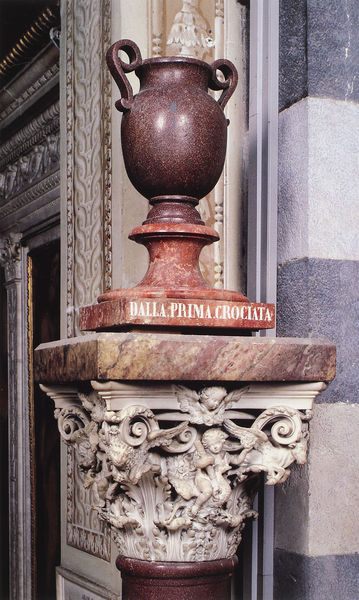
Titel: Säule mit Amphore
Künstler: Giovan Battista Foggini
Standort: Pisa, Dom (EU - I - Toskana)
Schlagwörter: weiß, braun, grau, licht, marmor, säule, tür, rot, wand, sockel, stein, kirche, rund, amphore, engel, henkel, krug, vase, relief, schrift, empore, inschrift, streifen, podest, halle, foto, palast, rom, kapitell, ausstellung, ionisch, antik, kreuzzug, museum, pokal, urne, mamor, inkrustation, wase, sockl, e, enfel, sockek, crociata, dalla prima crociata